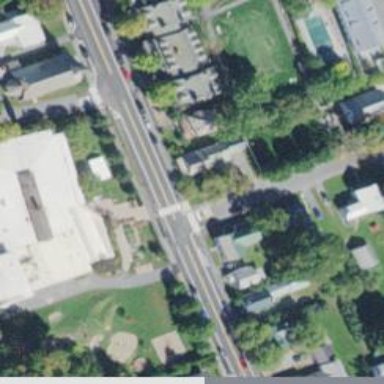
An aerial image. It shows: Marked road crossing.